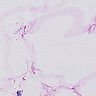
Metastatic tissue present: no